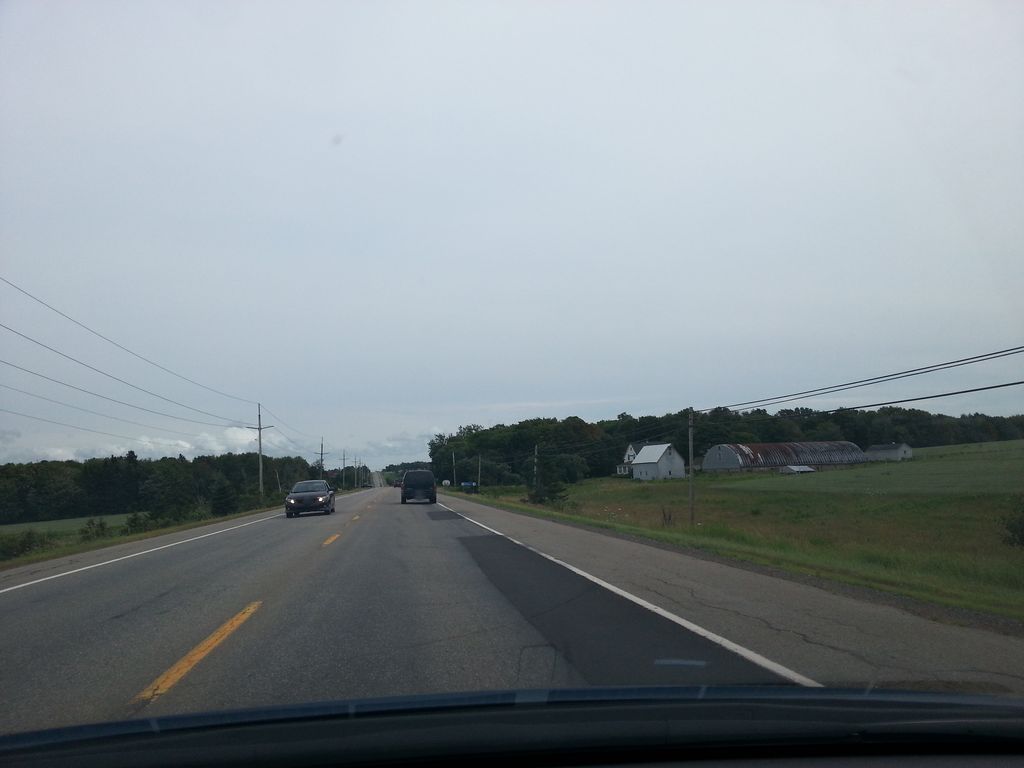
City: charlottetown